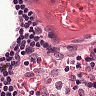
Metastatic tissue present: no